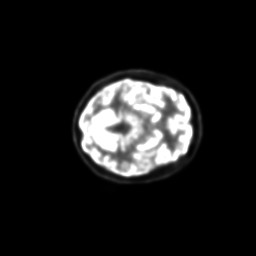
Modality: PET
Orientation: axial
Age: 34
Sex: female
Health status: ill